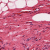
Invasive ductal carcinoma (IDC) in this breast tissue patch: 0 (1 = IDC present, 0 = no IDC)